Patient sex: M
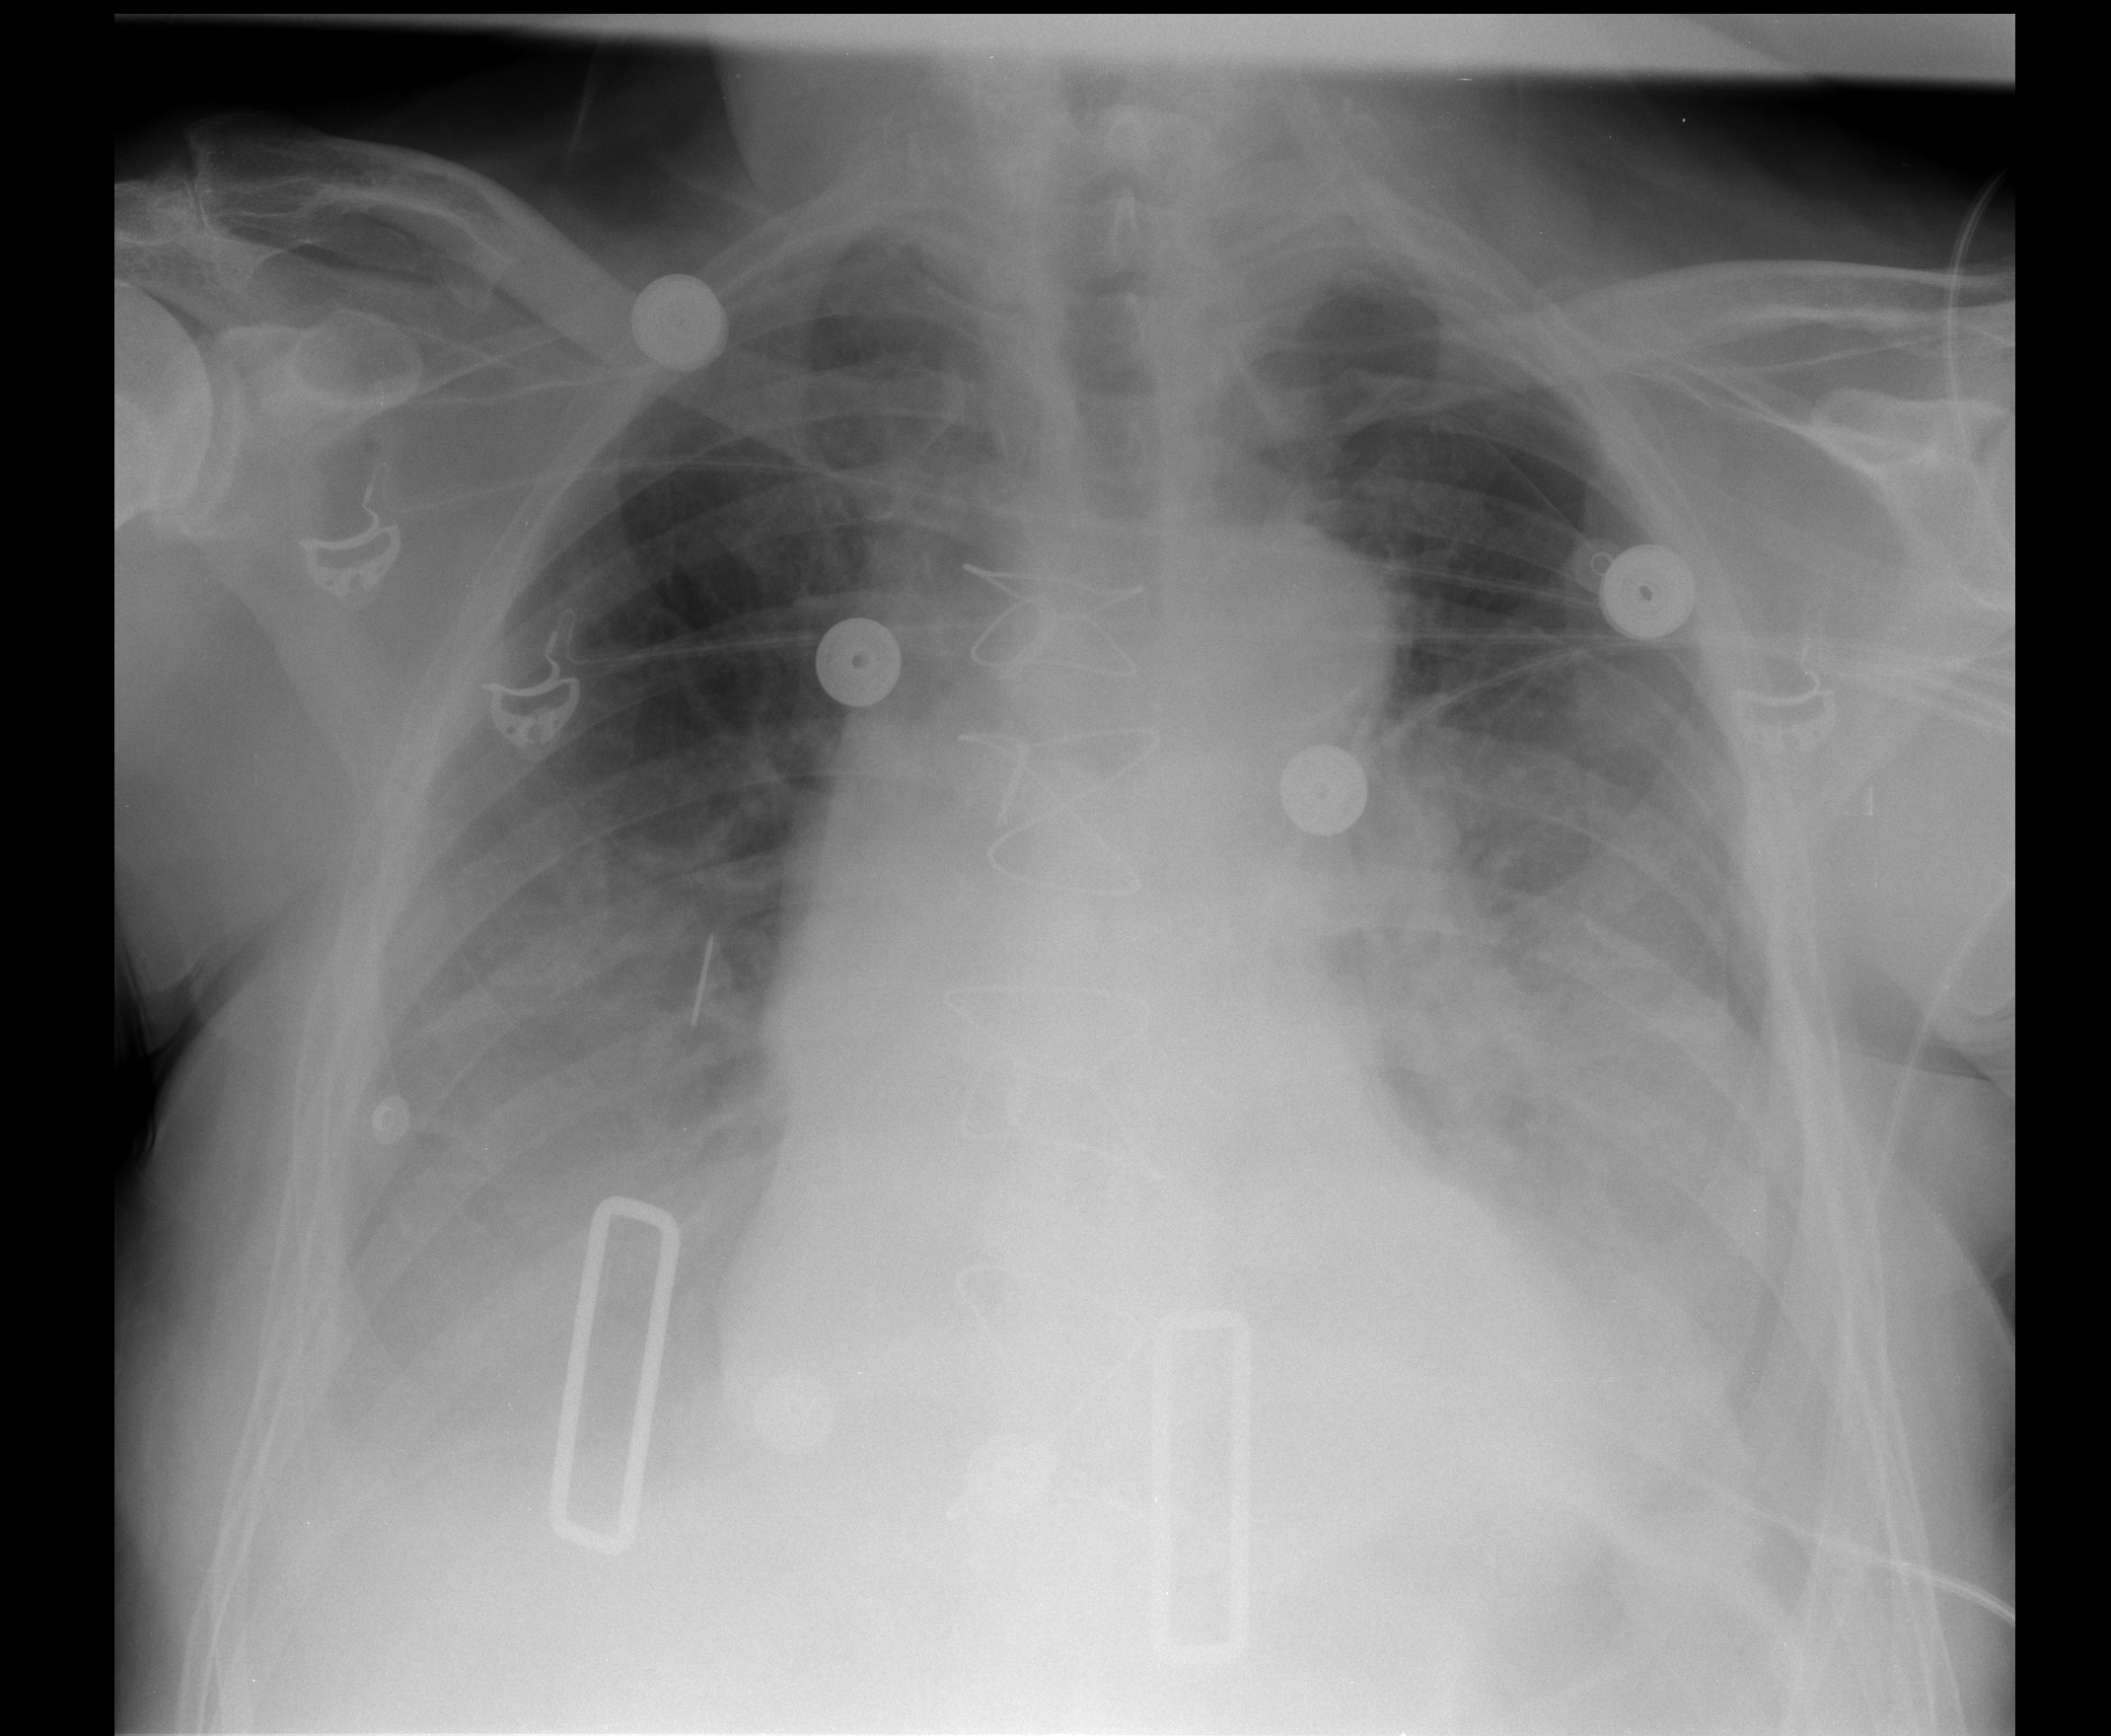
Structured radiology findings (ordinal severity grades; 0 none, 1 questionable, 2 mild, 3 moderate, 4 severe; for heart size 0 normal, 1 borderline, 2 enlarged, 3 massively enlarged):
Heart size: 2
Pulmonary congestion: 3
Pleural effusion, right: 3
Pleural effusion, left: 3
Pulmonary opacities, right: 3
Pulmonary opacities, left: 3
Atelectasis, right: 2
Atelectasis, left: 2